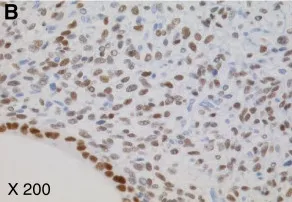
Tumor Pathology. Receptors were reduced compared to those at the primary surgery. Respectively).
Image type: pathology (immunostaining)